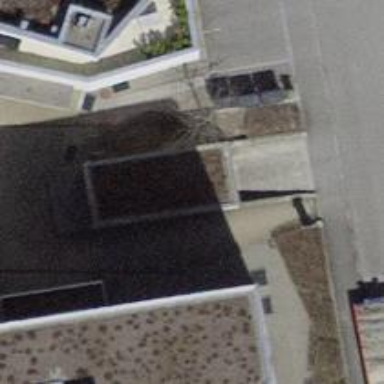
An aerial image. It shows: Parking entrance.